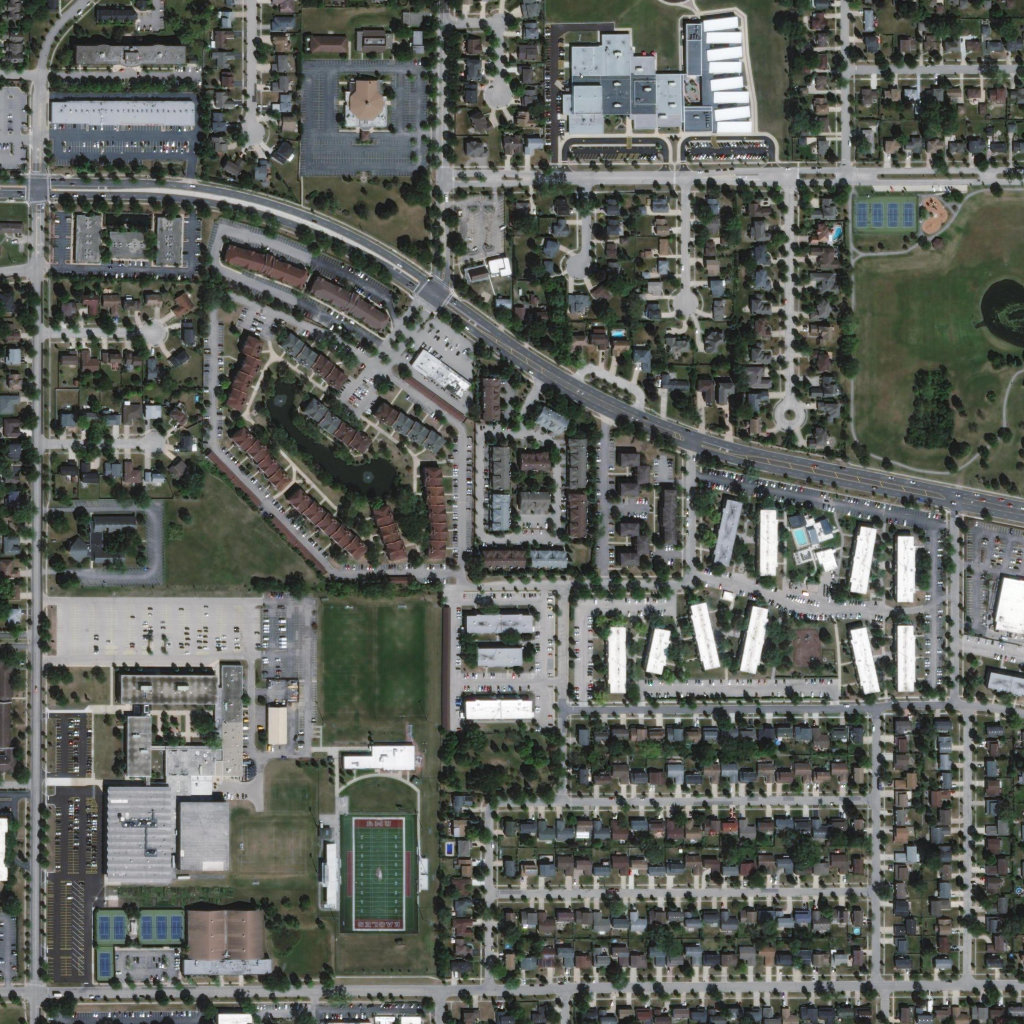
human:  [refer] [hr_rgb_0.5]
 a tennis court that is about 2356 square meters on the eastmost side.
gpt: <box>[[83, 19, 89, 23, 0]]</box>